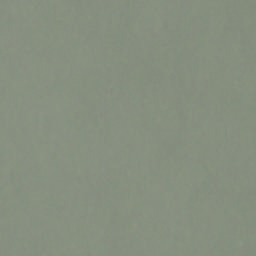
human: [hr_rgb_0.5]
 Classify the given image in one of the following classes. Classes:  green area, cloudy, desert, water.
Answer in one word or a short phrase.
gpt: cloudy